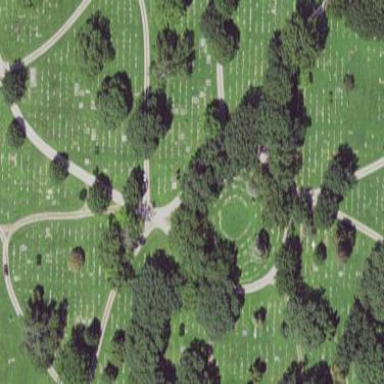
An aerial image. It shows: Cemetery.